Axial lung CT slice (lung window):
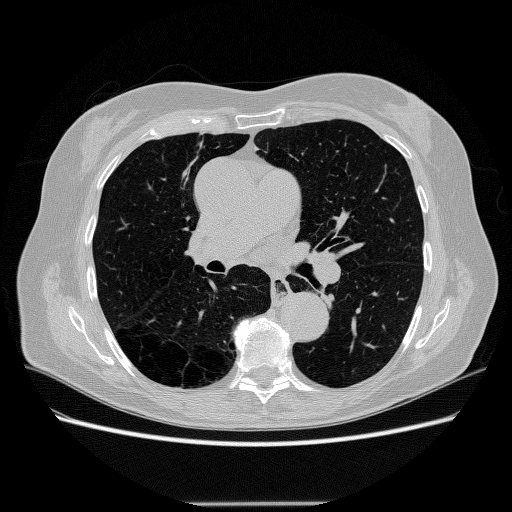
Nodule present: no